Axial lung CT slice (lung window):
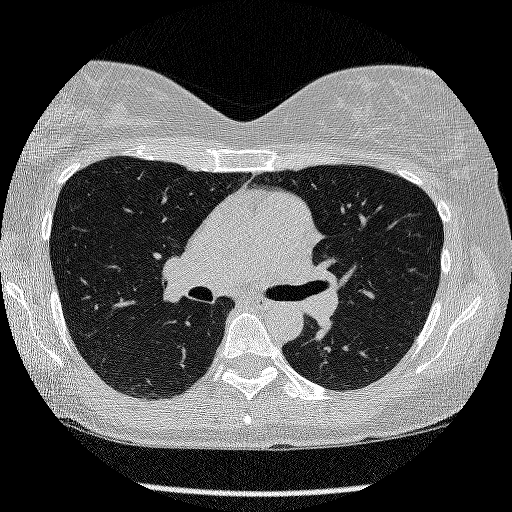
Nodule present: no